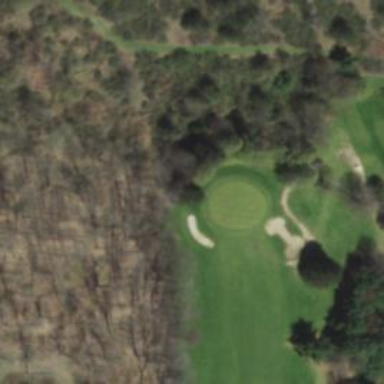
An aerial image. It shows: Golf hole.